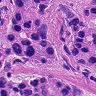
Metastatic tissue present: yes